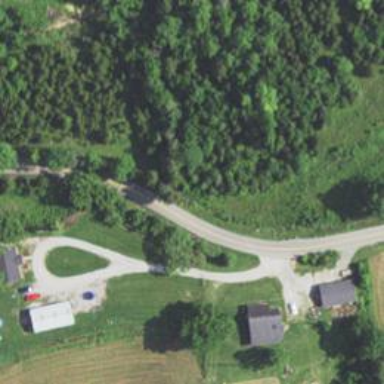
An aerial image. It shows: Secondary road.